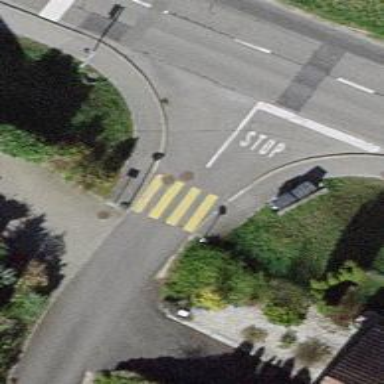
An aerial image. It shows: Zebra crossing on the road.